Group 1:
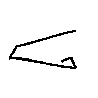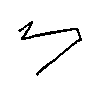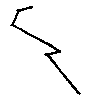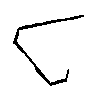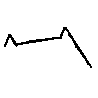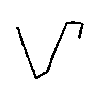
Group 2:
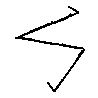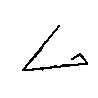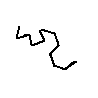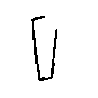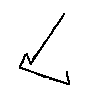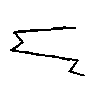
Rule separating the two groups: Short, short, long, short, long vs. not.
Comments: All examples in this Problem are paths of short and long line segments which do not self-intersect. This could be a useful world to use in an abstract binary sequence BP.
Author: Jago Collins